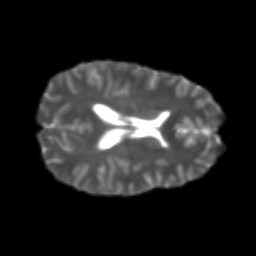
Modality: T2w
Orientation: axial
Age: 21
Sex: female
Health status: healthy
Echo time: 0.074 s